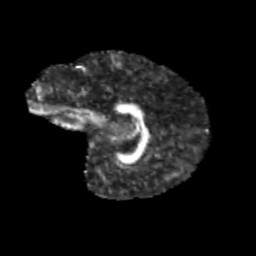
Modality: FA
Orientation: sagittal
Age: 13
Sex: female
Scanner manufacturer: siemens
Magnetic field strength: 3 T
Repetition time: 3.8 s
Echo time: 0.07 s